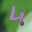
Label: 4